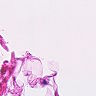
Metastatic tissue present: no